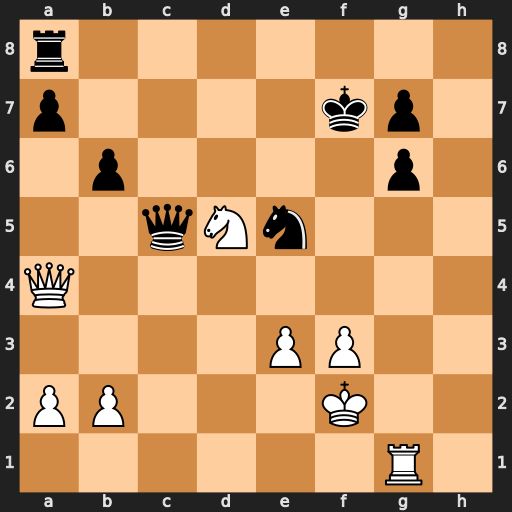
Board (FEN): r7/p4kp1/1p4p1/2qNn3/Q7/4PP2/PP3K2/6R1
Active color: w
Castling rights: -
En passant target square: -
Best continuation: Qf4+ Ke6 Qe4 Rf8 Rxg6+